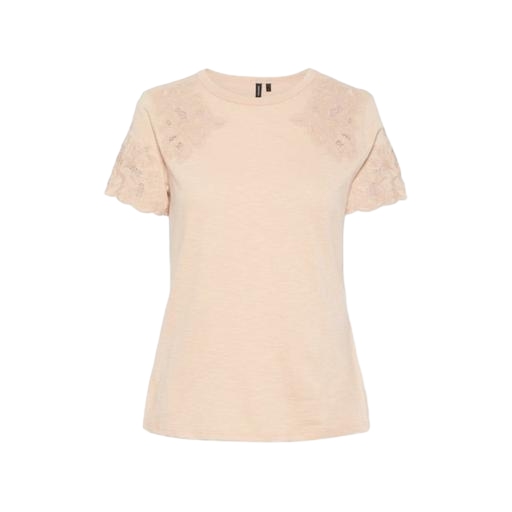
lace-yoke t-shirt, beige lace-back t-shirt, short-sleeve top only macy, white background